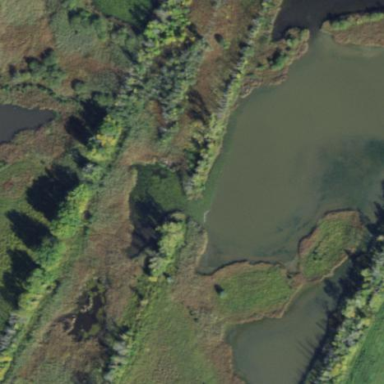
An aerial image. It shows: Marsh wetland.